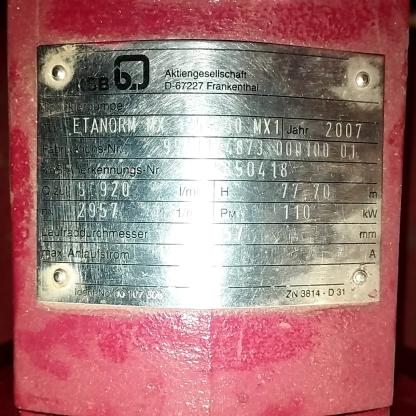
Klasa: tabliczka-znamionowa